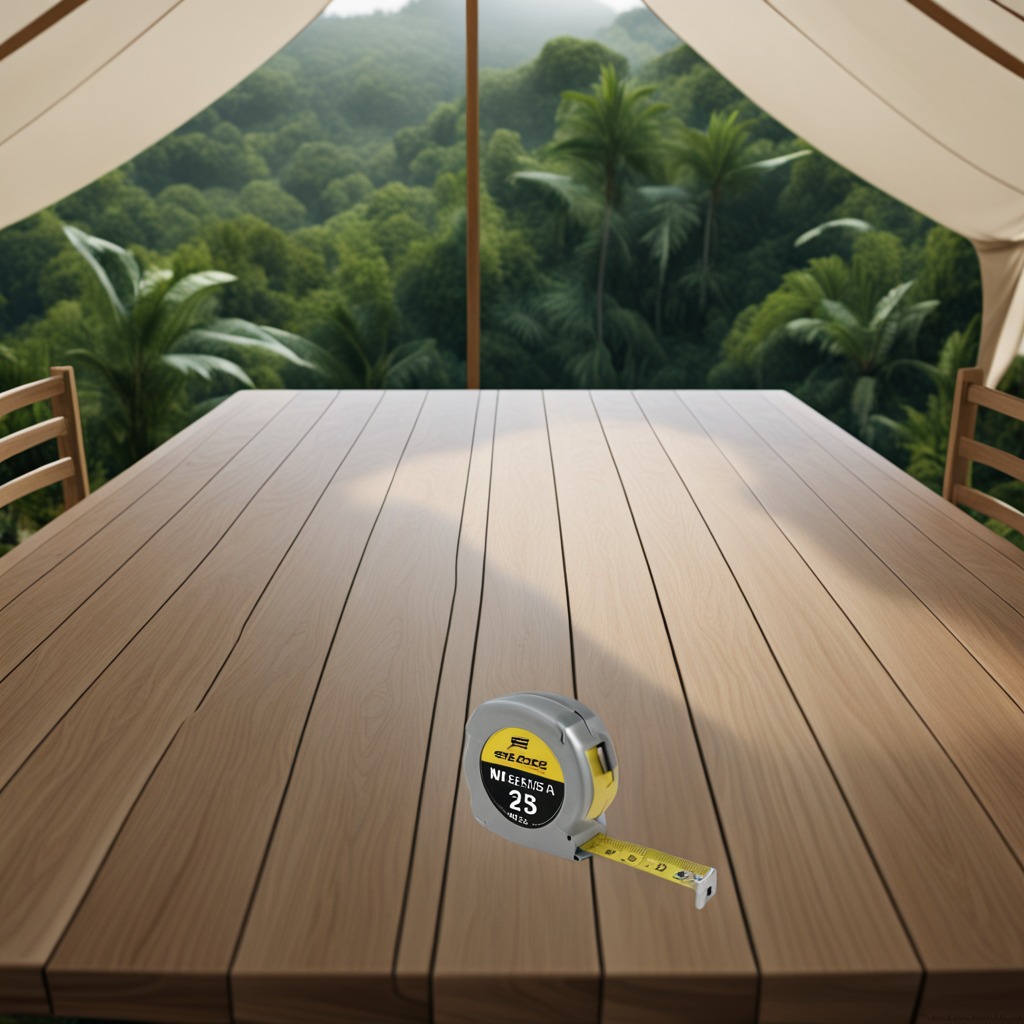
A measuring tape is lying on a wooden table inside a jungle field workshop tent.